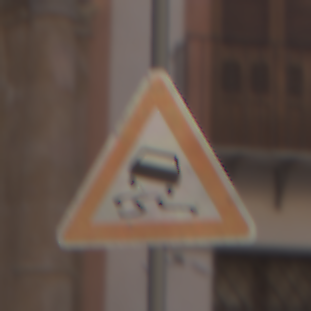
Verkehrszeichen: SchleuderOderRutschgefahr
Umgebung: Outdoor, Urban
Tageszeit: MorningAfternoon
Wetter: PartlyCloudy
Licht: Natural
Jahreszeit: NotSpecified
Kontrast: LowContrast